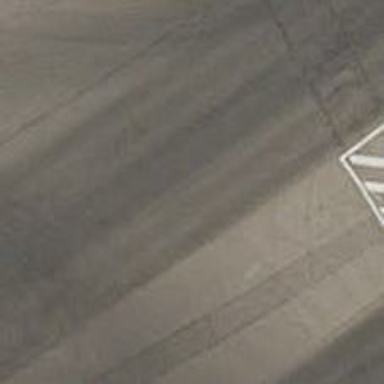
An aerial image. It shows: Tertiary road with asphalt surface.